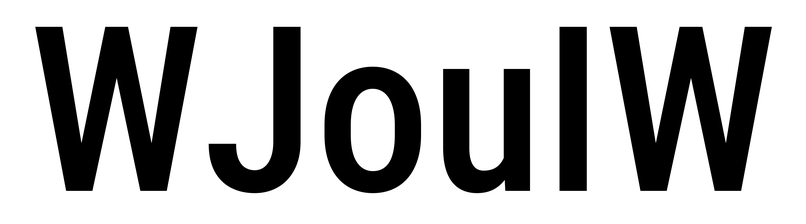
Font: Roboto_Condensed_Medium